Question: I have read this <URL> and I also have searched on google to get the total number of social media share button's counts but I realize that this is not an easy task especially for Google+ and also if you have multiple buttons for multiple links on a Single Page.
So I'm trying achieve this by using a different approach via jQuery. <URL>

I want to get and calculate the total number of shares as text number inside the count box and I have read that jQuery .contents() can access 'iframe' HTML elements, So I want to select the the 'iframe' that generated by the share buttons and select the count's element id and get the total numbers of shares inside a '<div>????</div>' tag on my webpage. But still no Success...
Please help me to do this & Here is the sample JSFiddle - <URL>
Any help would be much appreciated. Thank you! & BTW I'm a beginner & using ASP.NET WebMatrix.
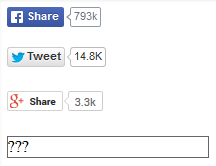
Answer: Why don't you just use the API's it would be a whole lot quicker rather than using jQuery's content.
eg <URL>
returns the number of times that url has been shared etc
'''
{"count":92127,"url":"http:\/\/www.google.co.uk\/"}
'''
Facebook and Google have their own api's which you can also check the counts on.